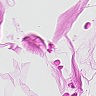
Metastatic tissue present: no